【题型】选择题　【知识点】函数　【难度】easy
函数 \(f(x)=1+\log_2 x\) 与 \(g(x)=\left(\dfrac{1}{2}\right)^x\) 在同一直角坐标系下的图象大致是（）

\vspace{1em}

A.\\

B.\\

C.\\

D.\\

\vspace{1.5em}
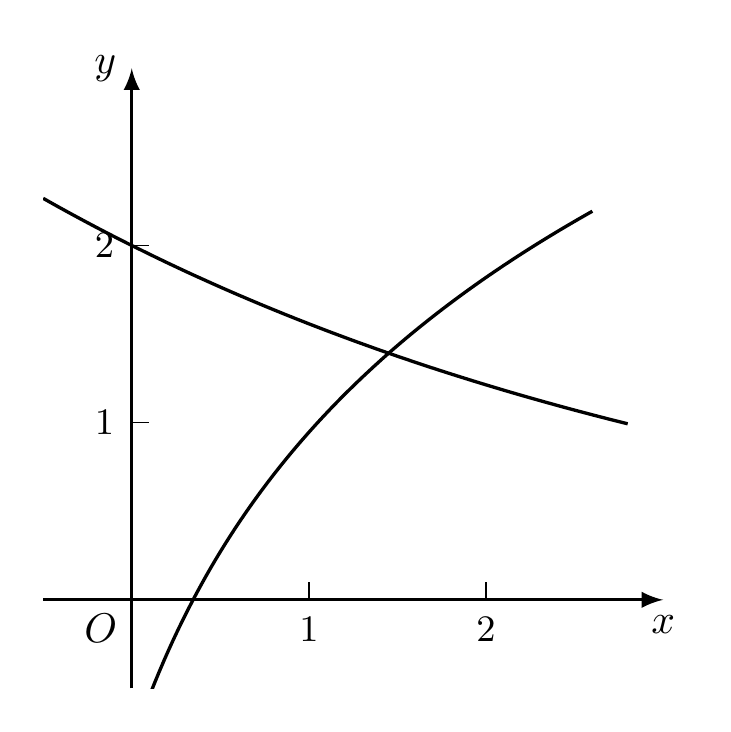
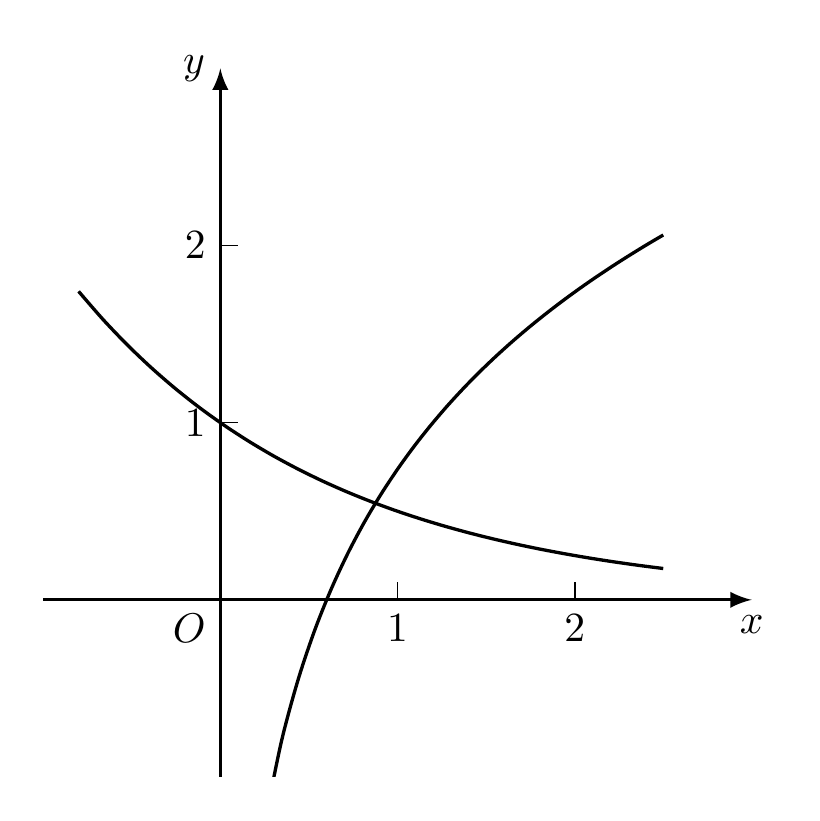
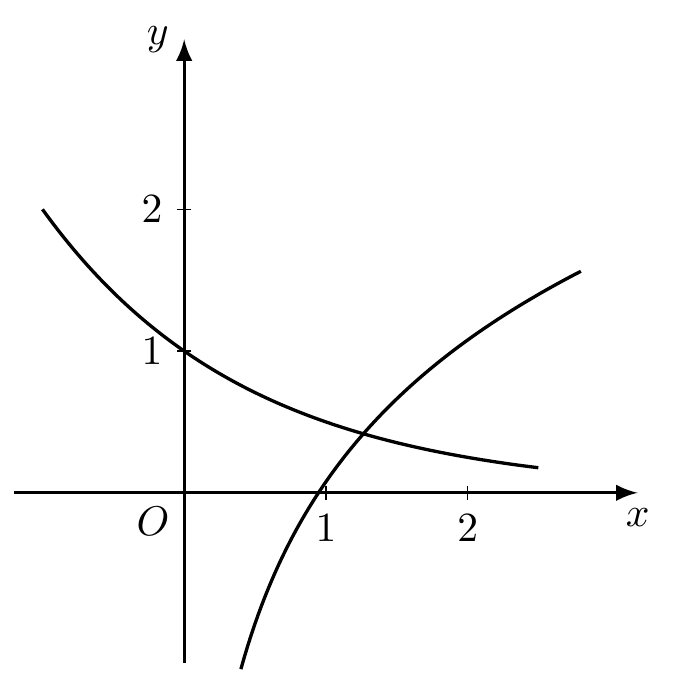
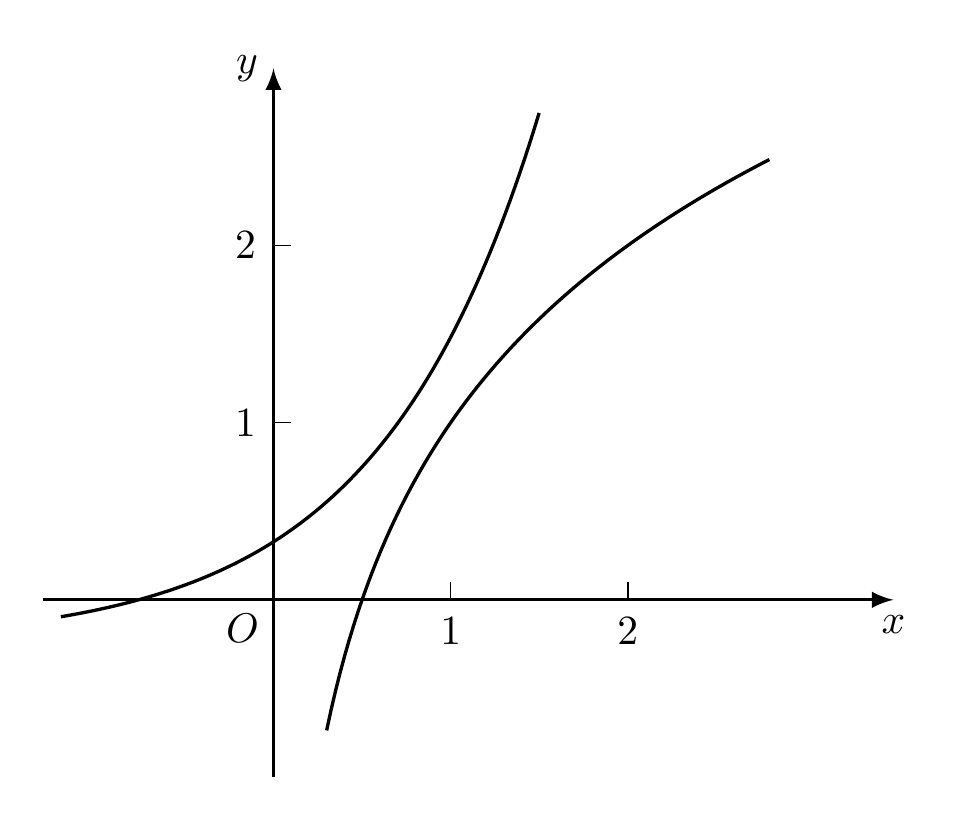
【解答】
\textbf{【答案】} \(B\)

\vspace{1em}

\textbf{【分析】} 应用指数函数及对数函数图象结合定点及单调性排除判定选项即可.

\vspace{1em}

\textbf{【详解】}
$\because$ 函数 \(g(x)=\left(\dfrac{1}{2}\right)^x\) 为减函数，且其图象必过点 \((0,1)\)，$\therefore$ 排除 A、D.

$\because f(x)=1+\log_2 x\) 的图象是由 \(y=\log_2 x\) 的图象上移 1 个单位得到的，

因此 \(f(x)\) 为增函数，且图象必过点 \((1,1)\)，$\therefore$ 可排除 C.

\vspace{1em}

\vspace{1em}

故选：\(B\).